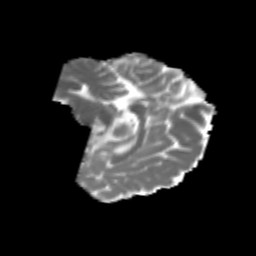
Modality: MD
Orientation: sagittal
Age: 21
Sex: female
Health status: healthy